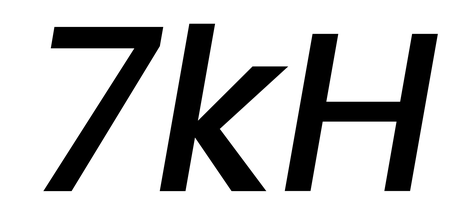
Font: Poppins-MediumItalic